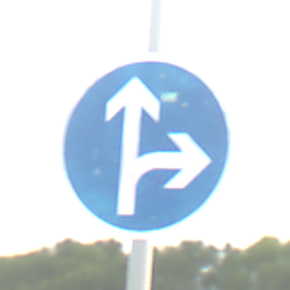
Verkehrszeichen: VorgeschriebeneFahrtrichtungGeradeausOderRechts
Umgebung: Outdoor, RoadRail
Tageszeit: SunriseSunset
Wetter: PartlyCloudy
Licht: Natural
Jahreszeit: NotSpecified
Kontrast: LowContrast